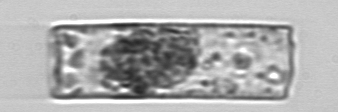
Label: Guinardia_flaccida